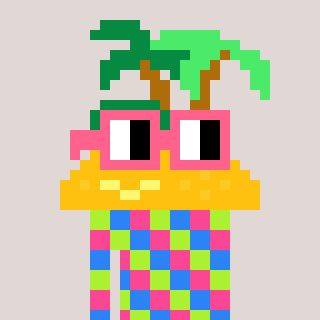
a pixel art character with square pink glasses, a island-shaped head and a peachy-colored body on a warm background